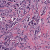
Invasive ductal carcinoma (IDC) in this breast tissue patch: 1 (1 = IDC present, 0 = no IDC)